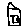
Label: house